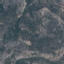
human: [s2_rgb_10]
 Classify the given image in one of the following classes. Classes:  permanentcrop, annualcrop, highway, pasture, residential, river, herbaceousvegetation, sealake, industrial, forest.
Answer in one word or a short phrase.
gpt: HerbaceousVegetation